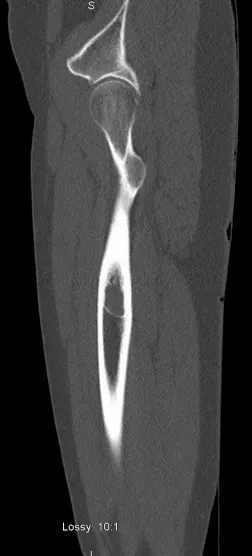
(a,b) Coronal and Saggital sections from CT Skeletal survey for paraproteinaemia. Single 3.2 x 1.5 cm medium low attenuation lesion with a thin sclerotic margin in the midshaft of the right femur causing mild scalloping of the adjacent inner aspect of the medial cortex.
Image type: radiology (ct)